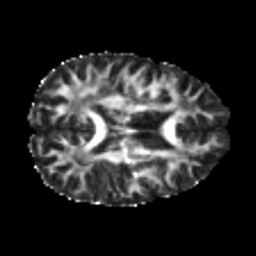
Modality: FA
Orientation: axial
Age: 19
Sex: male
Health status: healthy
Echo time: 0.074 s